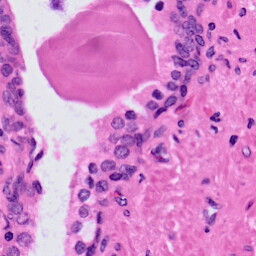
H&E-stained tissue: Prostate